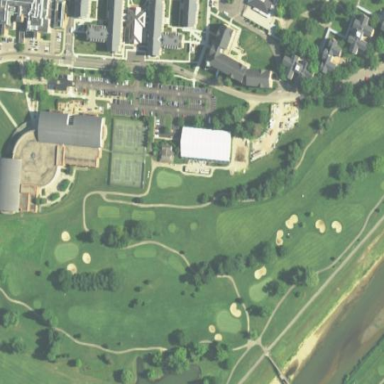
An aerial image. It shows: Golf course.